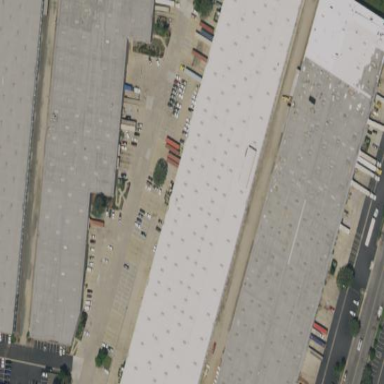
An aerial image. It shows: Warehouse.